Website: lowes
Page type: customer-info-address
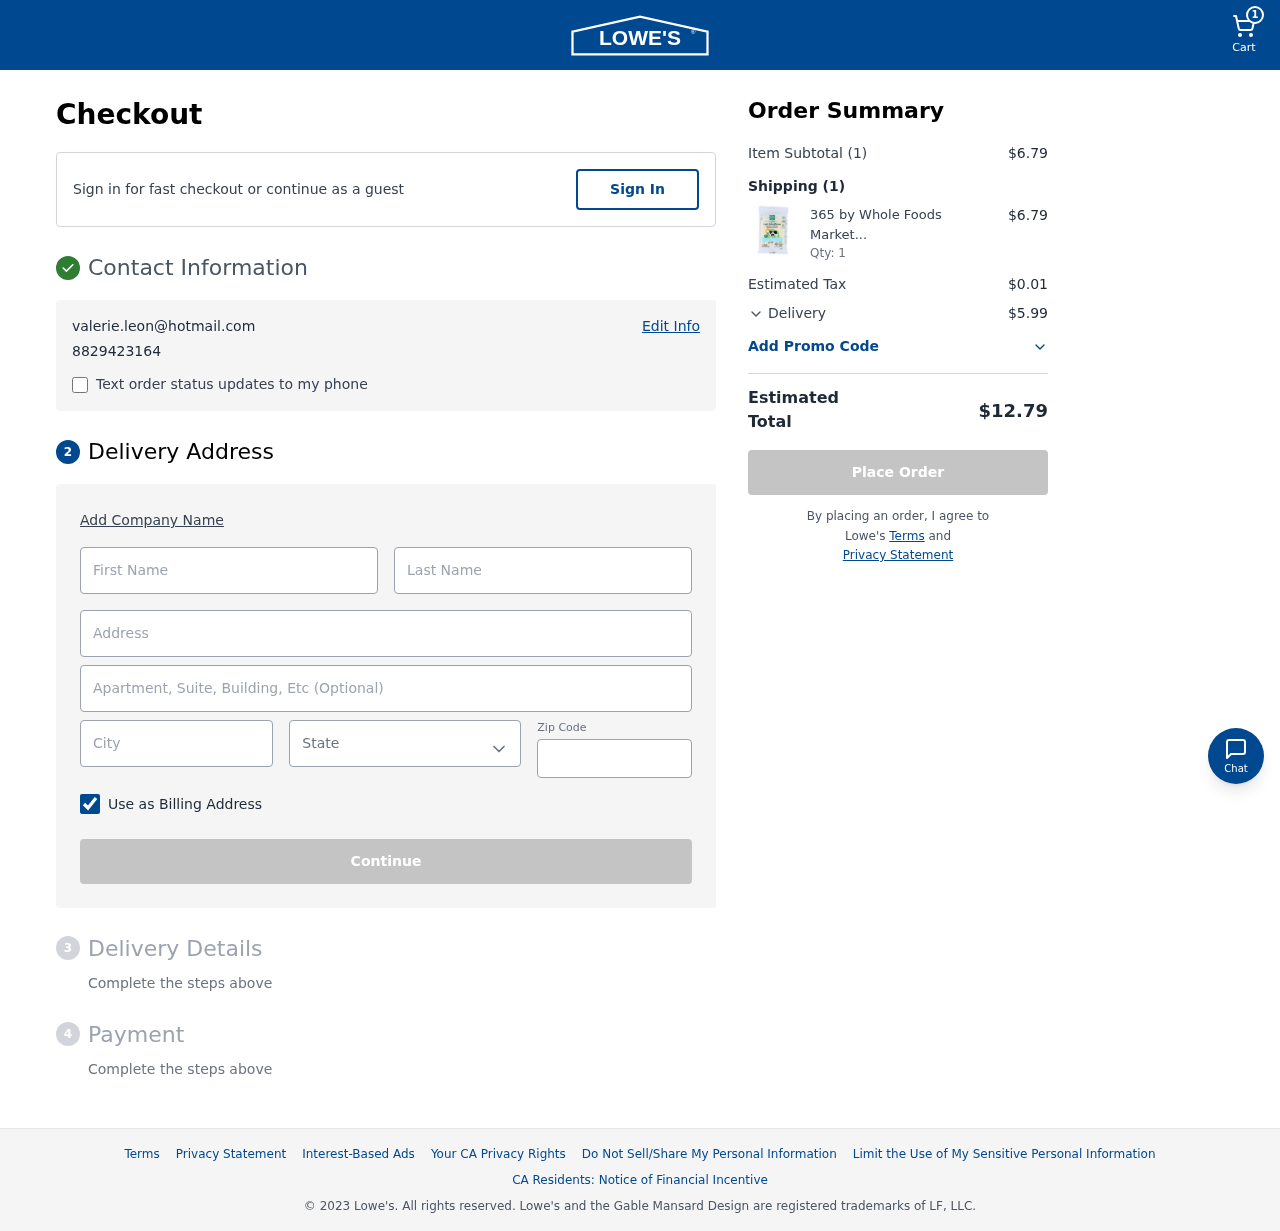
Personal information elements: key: PII_CITY
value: North Crystalton
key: PII_EMAIL
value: valerie.leon@hotmail.com
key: PII_FIRSTNAME
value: Valerie
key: PII_LASTNAME
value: Leon
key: PII_PHONE
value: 8829423164
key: PII_POSTCODE
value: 60576
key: PII_STATE
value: Massachusetts
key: PII_STREET
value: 648 Patterson Centers Suite 185
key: PII_STREET2
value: Suite 894
Product elements: key: PRODUCT1_NAME
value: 365 by Whole Foods Market, Organic Light String Cheese (6 - 1 Ounce Sticks), 6 Ounce (Packaging May
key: PRODUCT1_QUANTITY
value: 1
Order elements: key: ORDER_NUM_ITEMS
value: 1
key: ORDER_SUBTOTAL
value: $6.79
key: ORDER_NUM_ITEMS2
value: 1
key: ORDER_SUBTOTAL2
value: $6.79
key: ORDER_TAX
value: $0.01
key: ORDER_SHIPPING_COST
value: $5.99
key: ORDER_TOTAL
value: $12.79